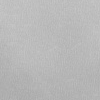
Atmospheric dust classification: dusty